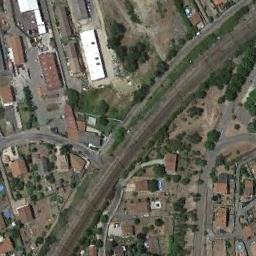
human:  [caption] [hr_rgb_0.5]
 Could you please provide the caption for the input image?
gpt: The railway is next to some trees and houses .

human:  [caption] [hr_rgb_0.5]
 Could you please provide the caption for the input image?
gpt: Several buildings of different shapes are beside the railway .

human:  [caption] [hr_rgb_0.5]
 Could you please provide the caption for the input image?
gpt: The railway goes through a residential area .

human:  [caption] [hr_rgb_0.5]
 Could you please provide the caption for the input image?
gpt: There is a train passing by in the picture .

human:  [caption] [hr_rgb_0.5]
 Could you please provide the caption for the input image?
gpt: There are many green bushes and brown buildings beside the railway .